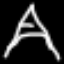
Label: The Eiffel Tower